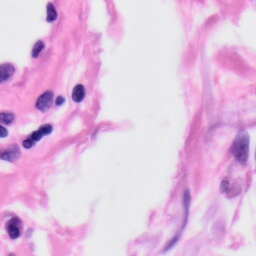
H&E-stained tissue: Skin